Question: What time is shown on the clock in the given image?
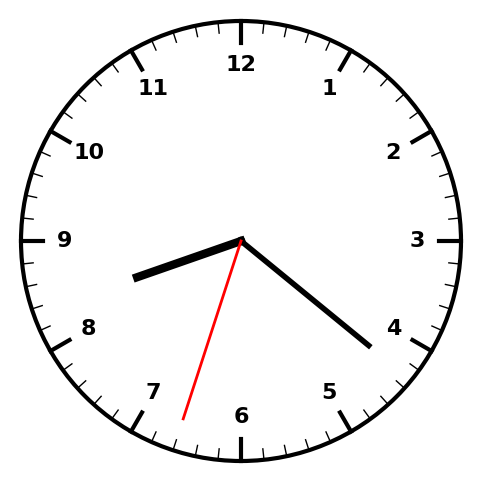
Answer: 08:21:33